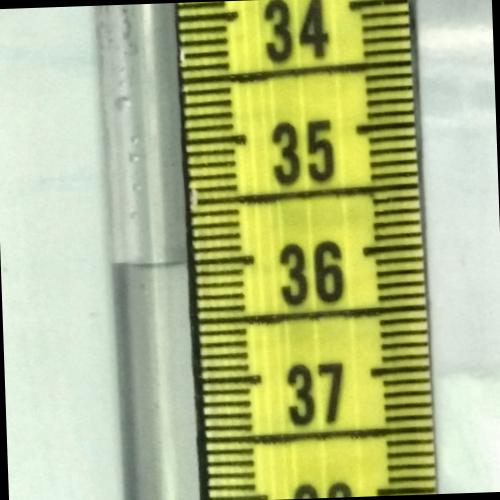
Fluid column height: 36.0 cm